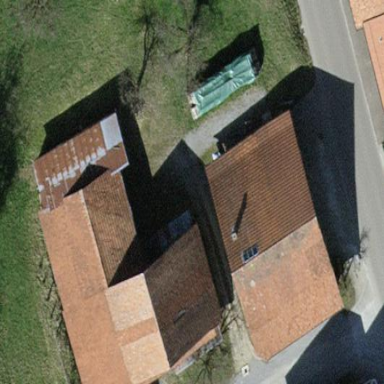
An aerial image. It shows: Farm auxiliary building with gabled roof.